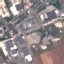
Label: Industrial